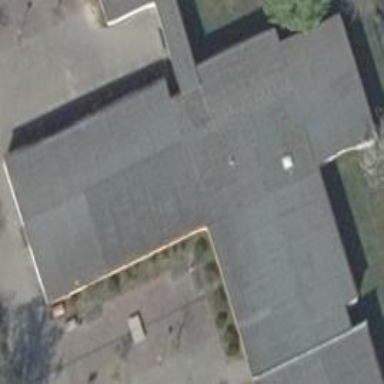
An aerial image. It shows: Part of building.